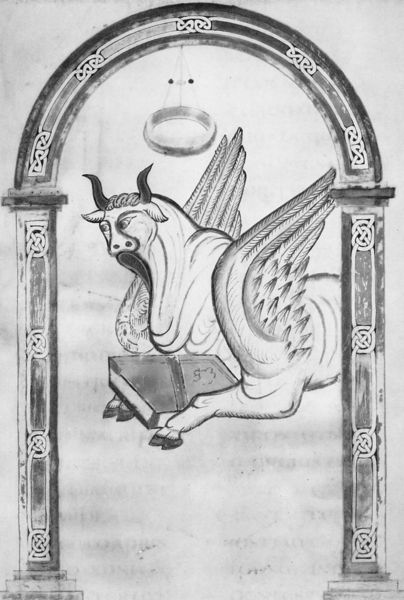
Titel: Codex Millenarius Maior
Institution: Kremsmünster, Stiftsbibliothek
Schlagwörter: flügel, lampe, nase, symbol, säulen, zeichnung, tier, ornament, falten, federn, knoten, fliegen, kreis, pferd, hufe, bogen, kuh, rind, leuchter, ring, tor, arkade, buch, torbogen, schwarzweiß, kranz, maul, kentaur, fresko, hörner, ochse, stier, mittelalterlich, fabeltier, flechtmuster, evangelistensymbol